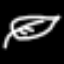
Label: leaf